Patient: sex M, age 61
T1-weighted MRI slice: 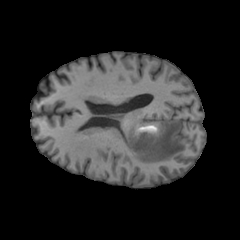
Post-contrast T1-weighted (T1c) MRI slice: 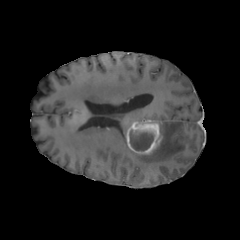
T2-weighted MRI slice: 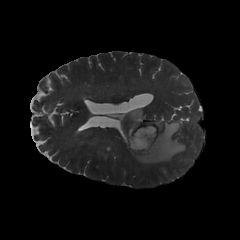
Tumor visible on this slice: yes
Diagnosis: Glioblastoma, IDH-wildtype
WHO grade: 4